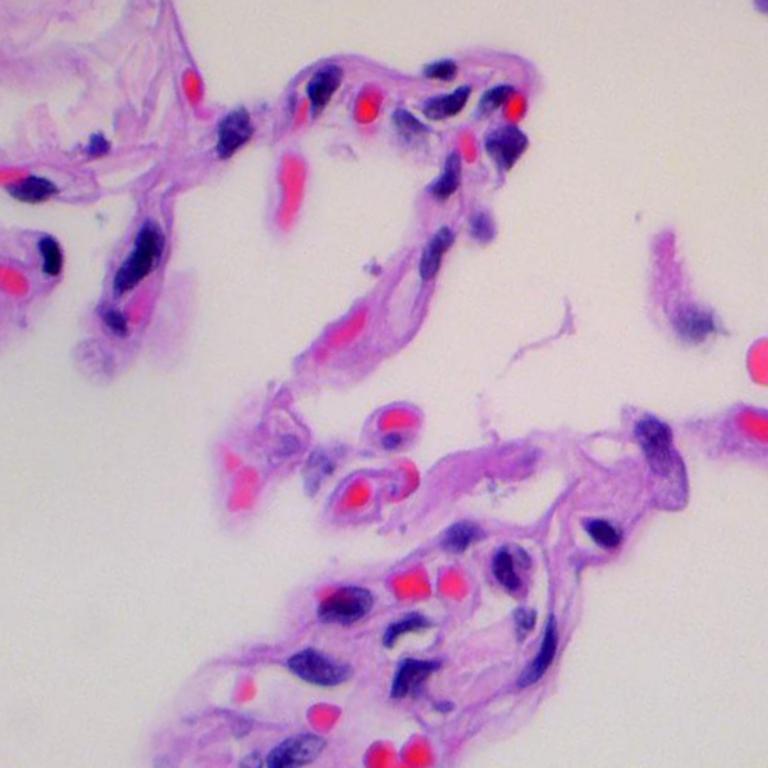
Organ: lung
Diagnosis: benign